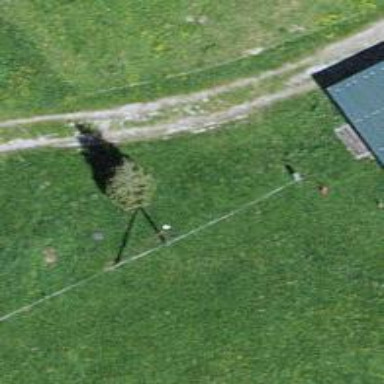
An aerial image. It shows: Minor power line.